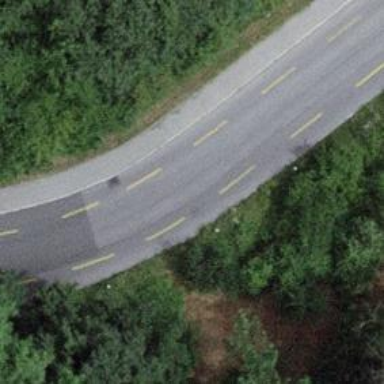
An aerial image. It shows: Tertiary road with asphalt surface including cycle lane.